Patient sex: M
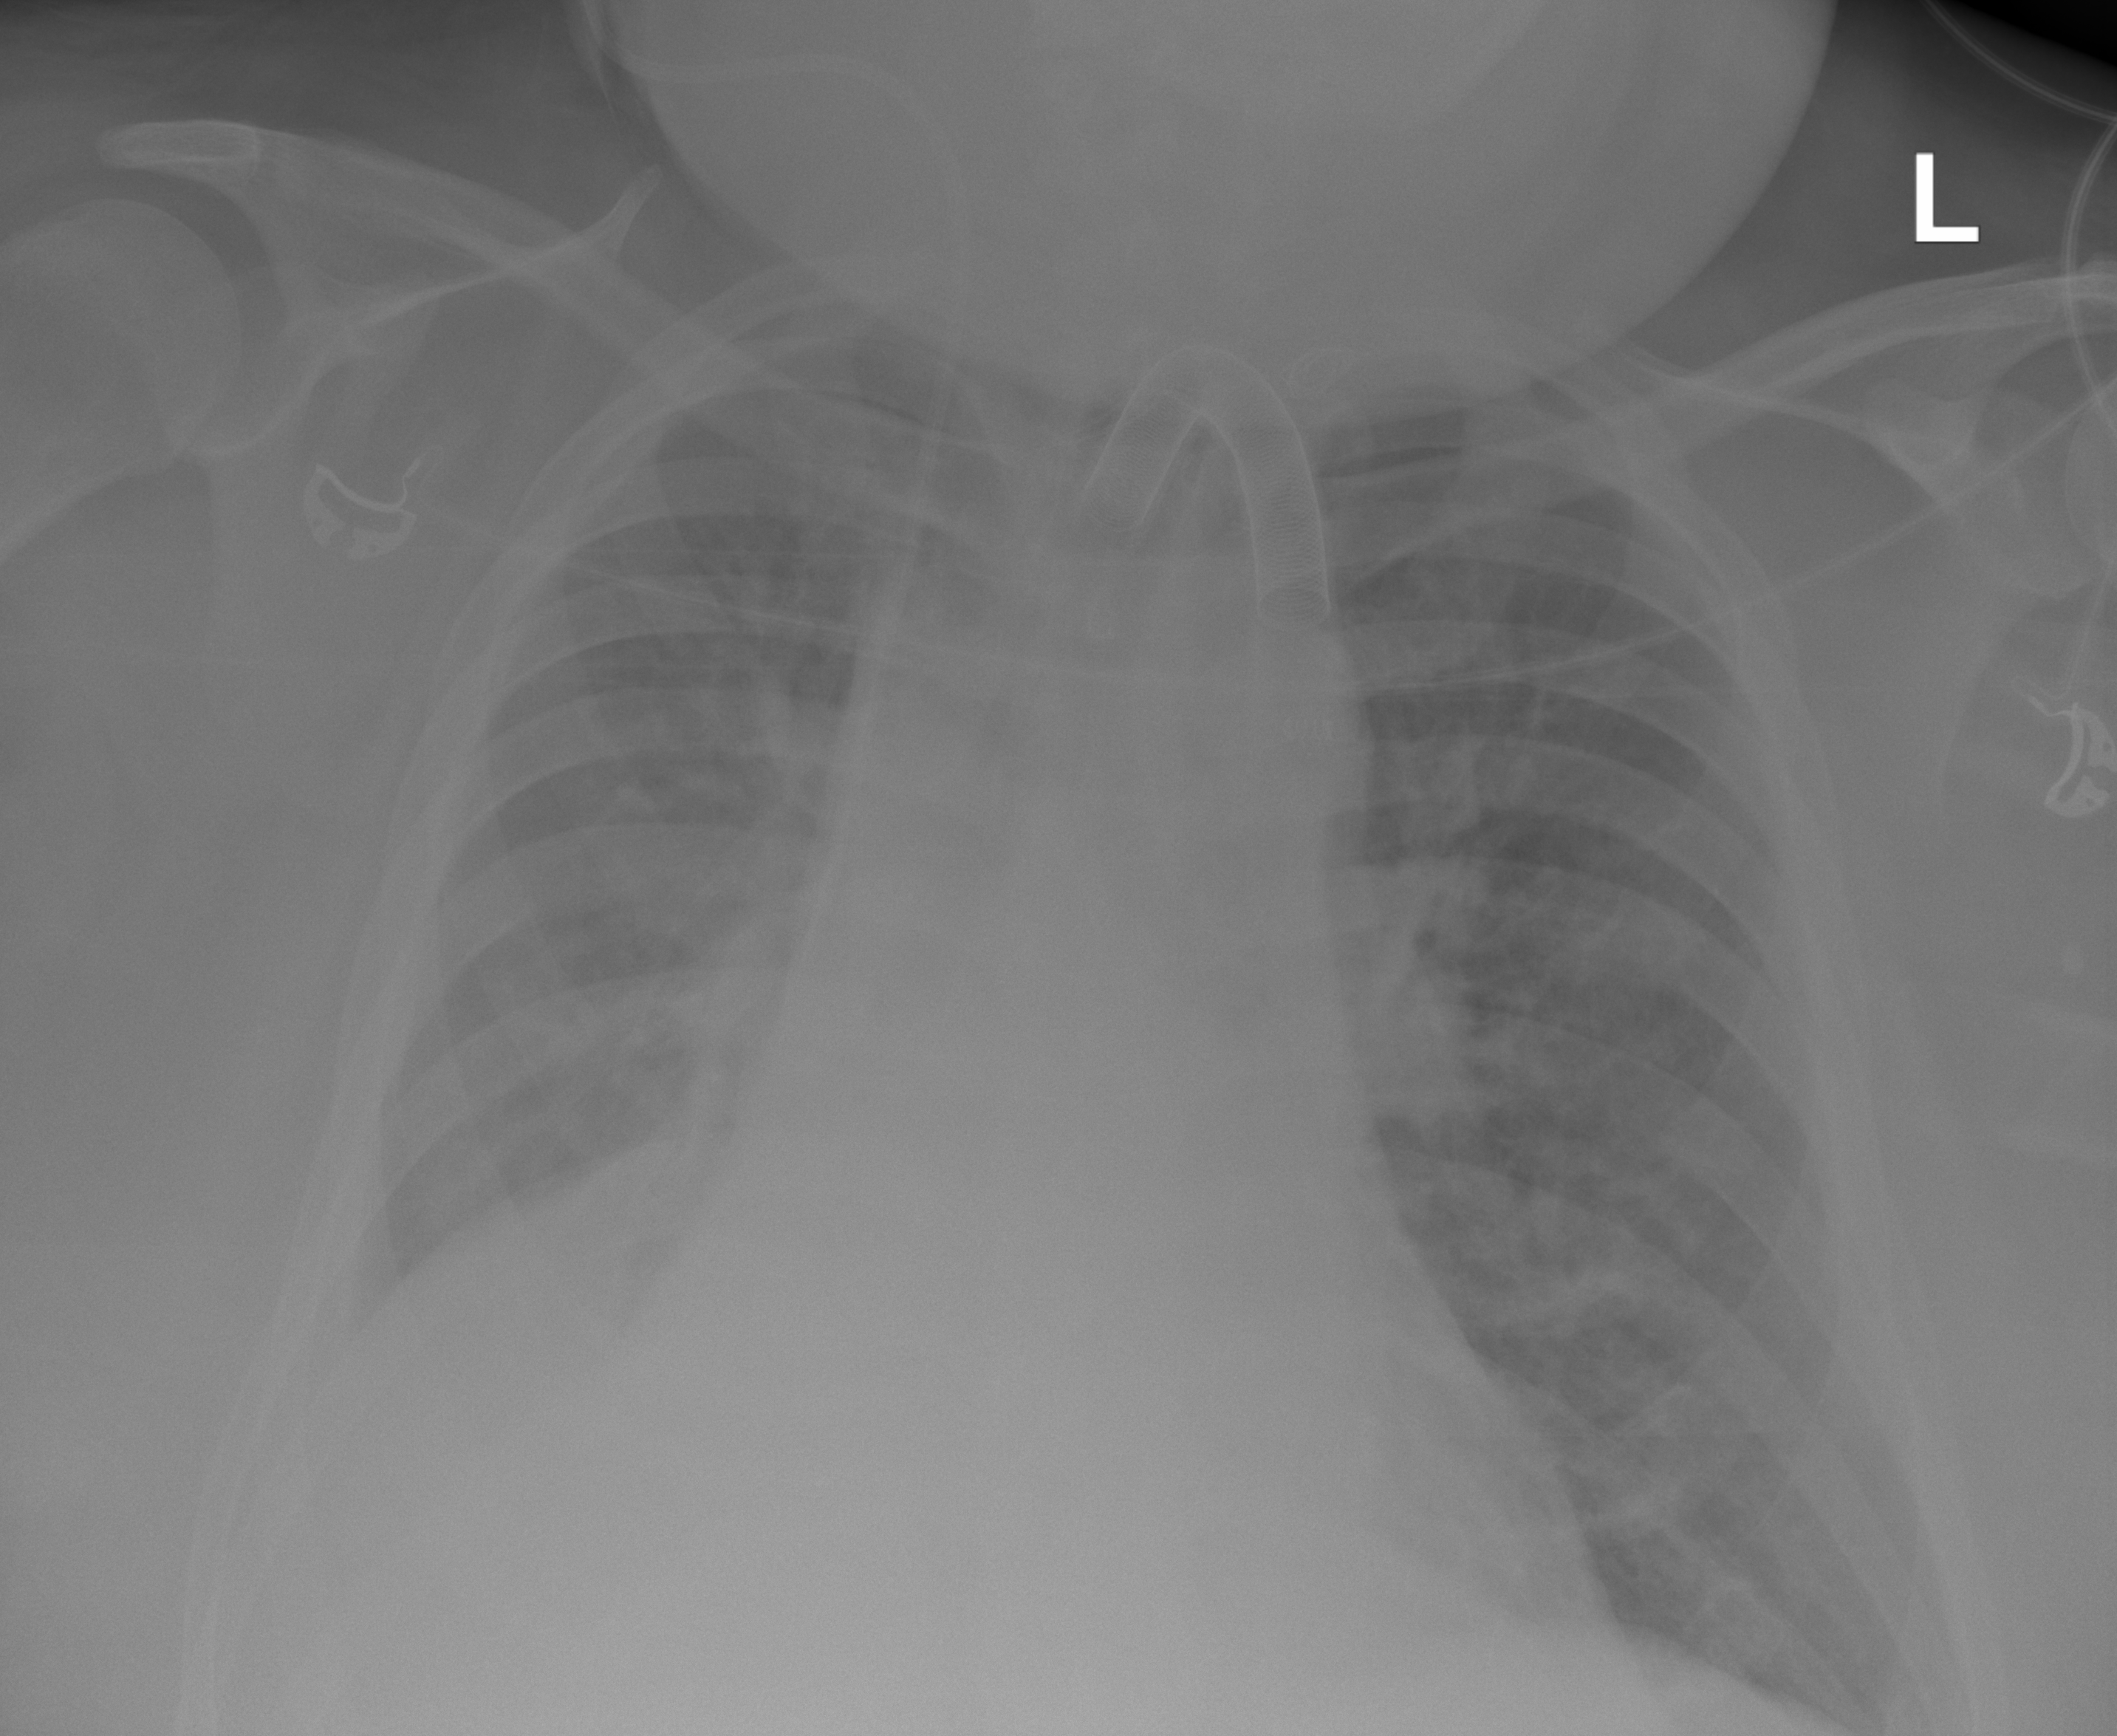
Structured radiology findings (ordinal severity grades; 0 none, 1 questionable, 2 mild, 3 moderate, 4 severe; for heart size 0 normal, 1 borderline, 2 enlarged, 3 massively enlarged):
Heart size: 2
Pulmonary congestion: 2
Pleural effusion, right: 0
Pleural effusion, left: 0
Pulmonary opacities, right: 0
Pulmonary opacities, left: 0
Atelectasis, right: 0
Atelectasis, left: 0